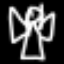
Label: angel